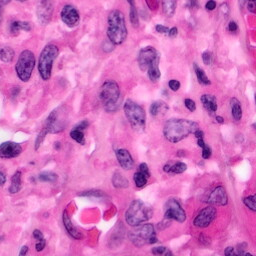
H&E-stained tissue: Pancreatic